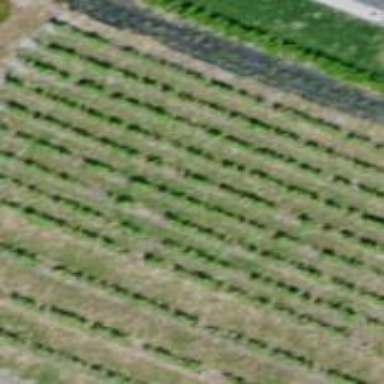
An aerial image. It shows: Vineyard where grapes are grown.